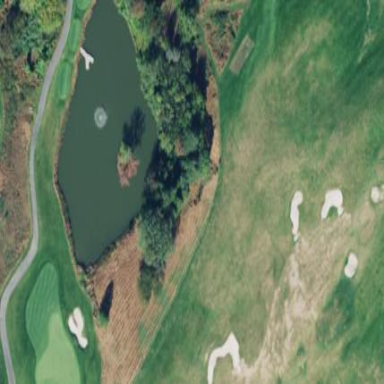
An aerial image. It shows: Rough area on grassy golf course.